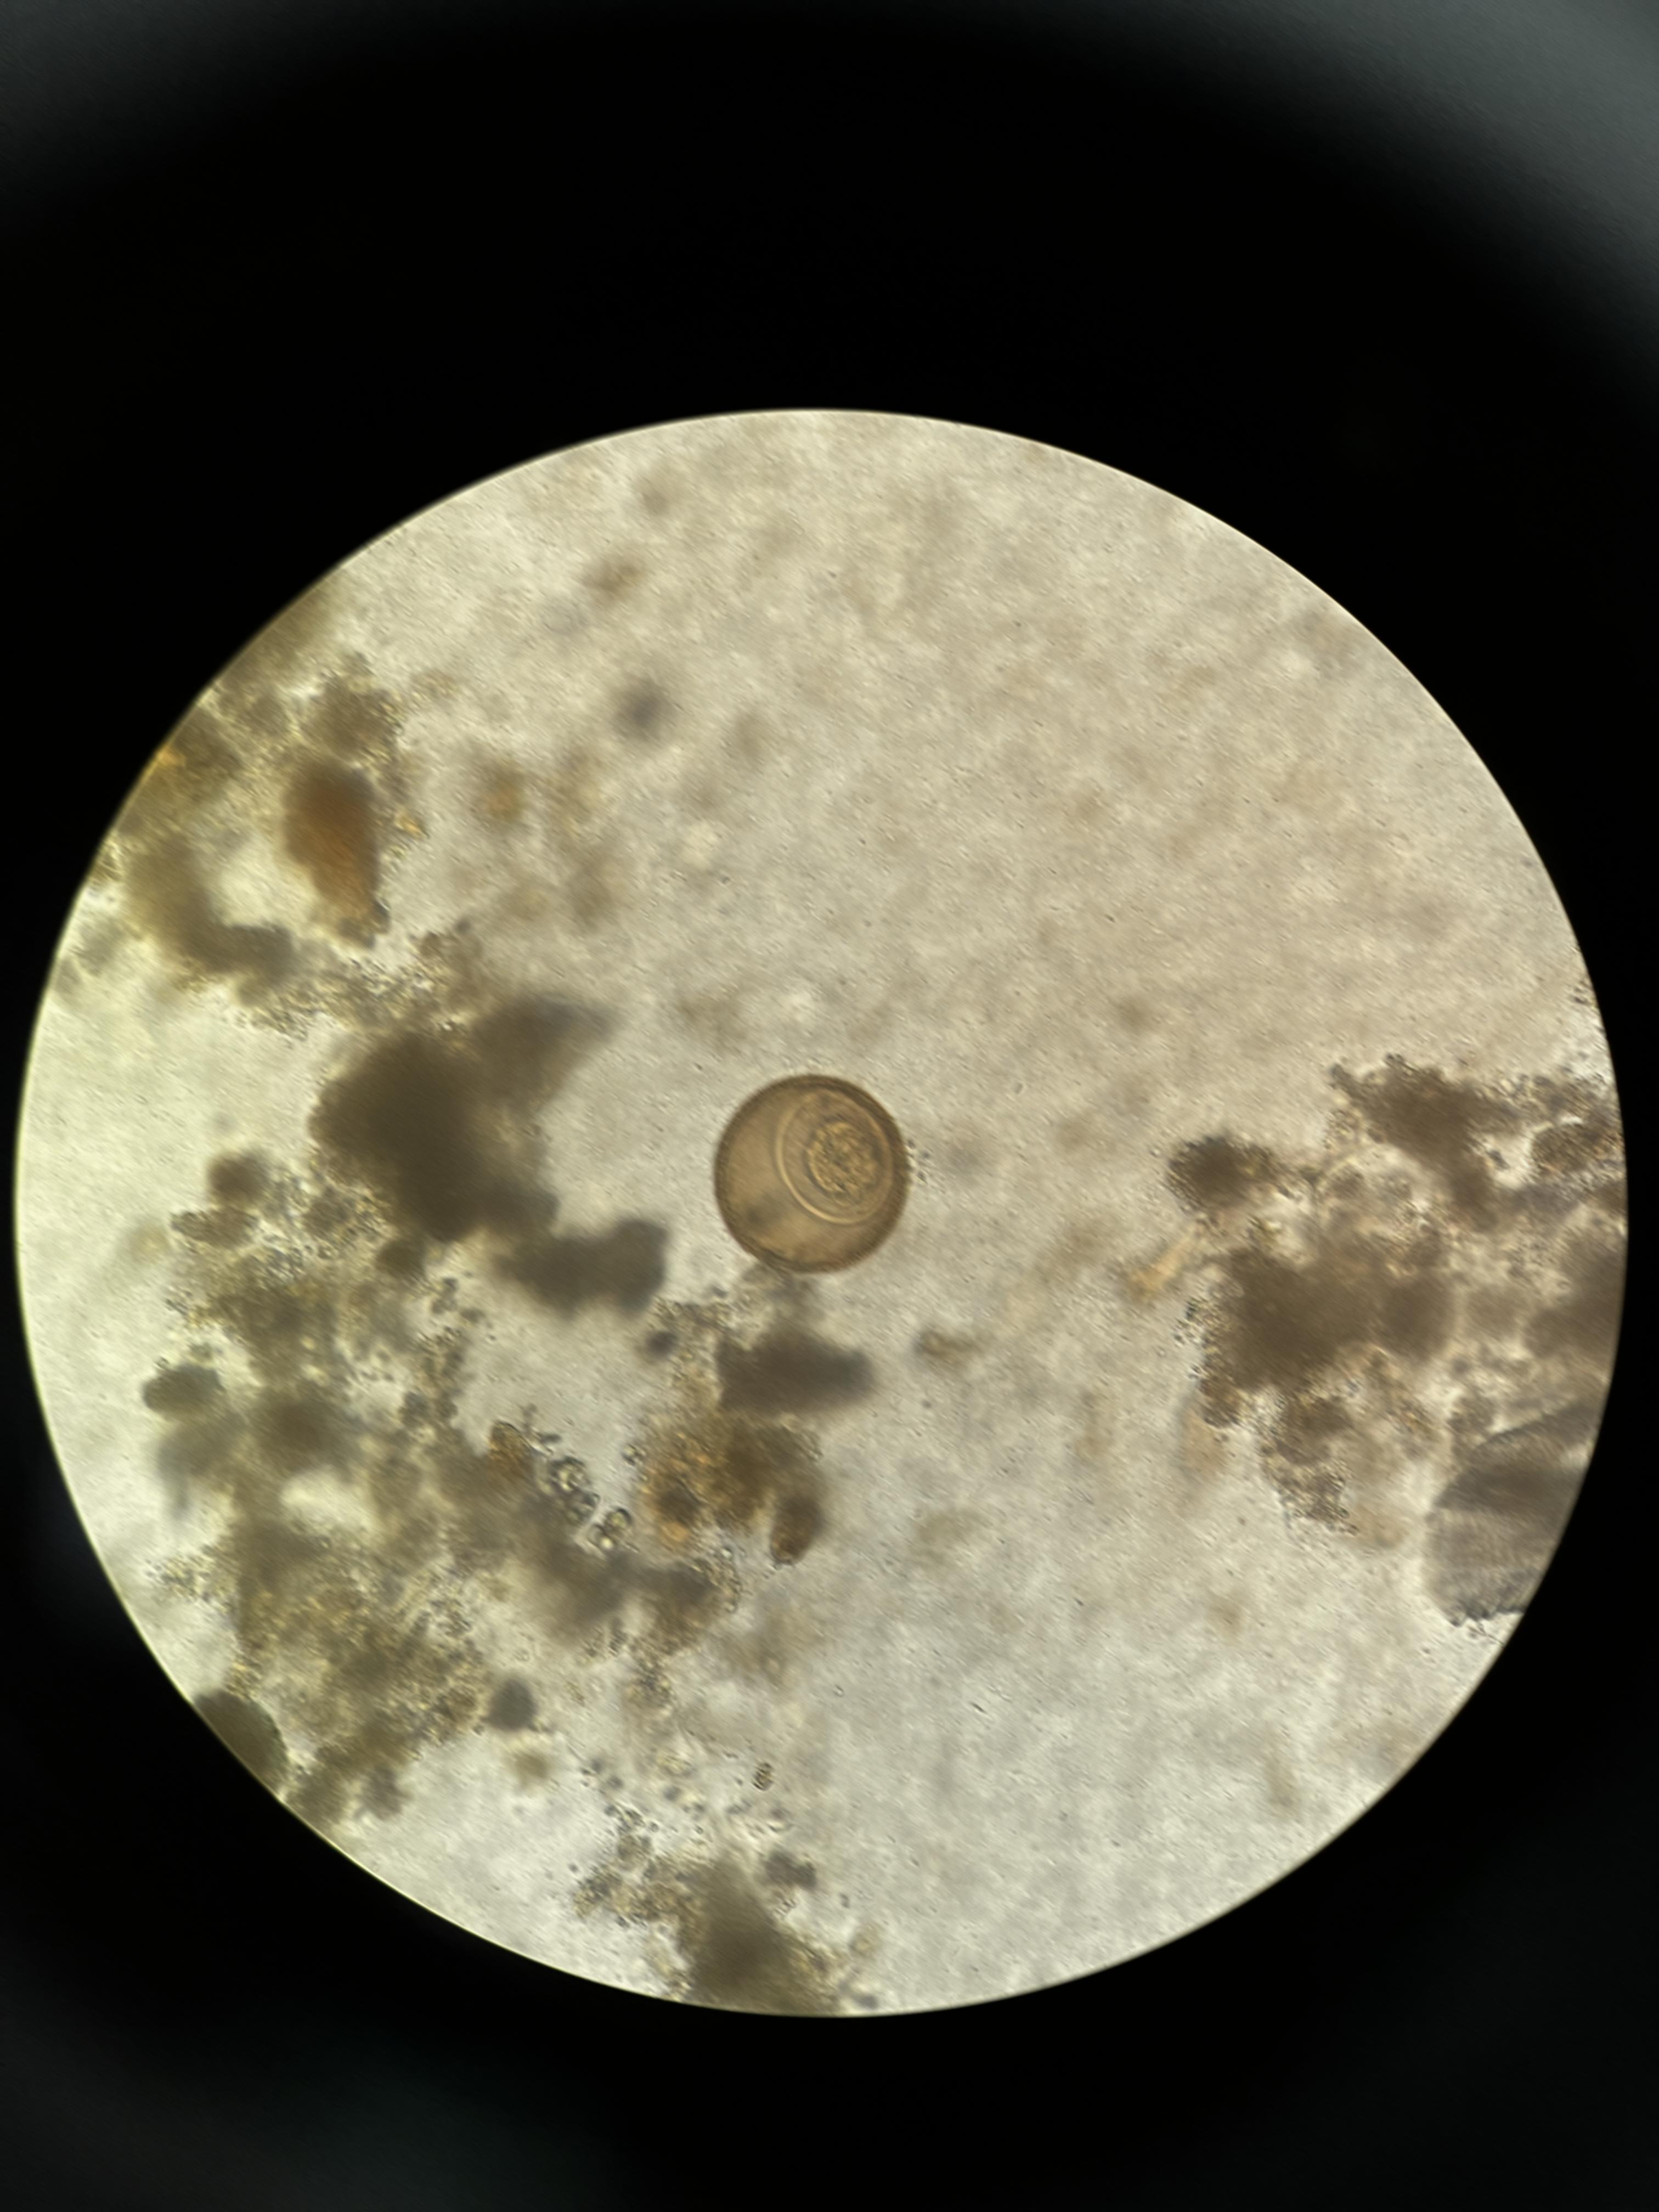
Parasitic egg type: Hymenolepis diminuta